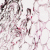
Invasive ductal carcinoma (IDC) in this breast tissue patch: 0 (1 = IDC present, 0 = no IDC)